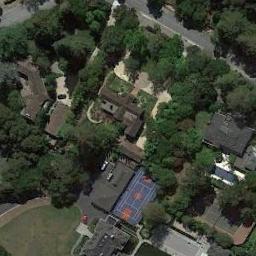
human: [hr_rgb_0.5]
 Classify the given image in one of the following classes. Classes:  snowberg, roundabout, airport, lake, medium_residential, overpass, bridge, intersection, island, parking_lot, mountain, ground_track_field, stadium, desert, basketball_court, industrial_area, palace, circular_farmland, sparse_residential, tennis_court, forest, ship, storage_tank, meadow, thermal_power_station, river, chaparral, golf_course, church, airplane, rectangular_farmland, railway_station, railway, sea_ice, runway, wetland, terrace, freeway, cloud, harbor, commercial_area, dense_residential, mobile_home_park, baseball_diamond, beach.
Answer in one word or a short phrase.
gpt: tennis_court